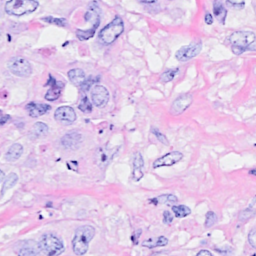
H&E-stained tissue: Breast